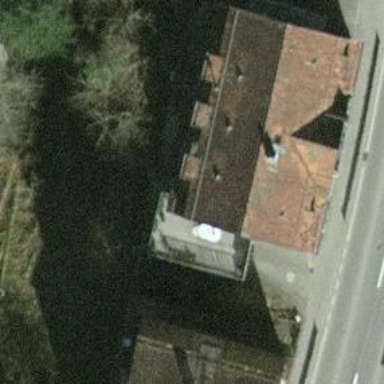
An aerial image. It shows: Building.